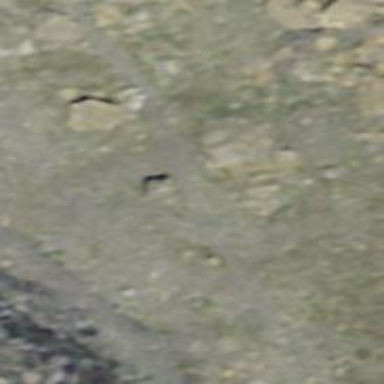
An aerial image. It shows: Cairn made by humans.